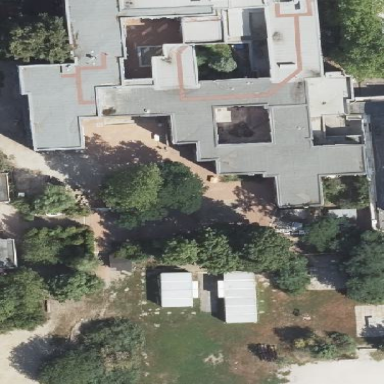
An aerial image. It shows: School.